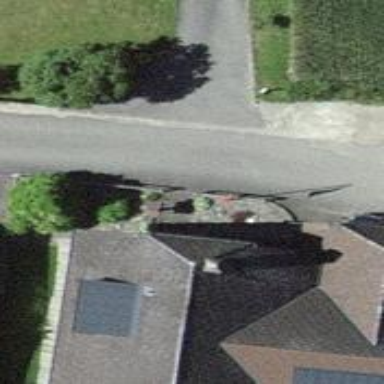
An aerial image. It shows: Residential road.